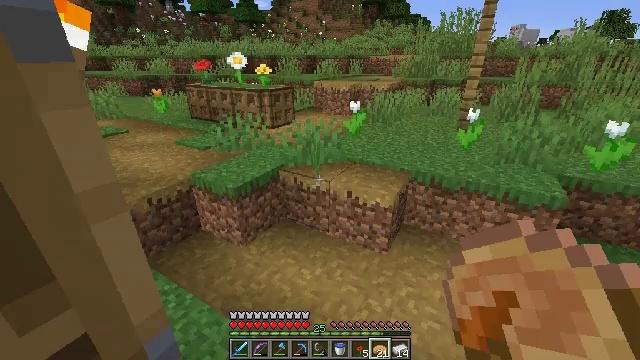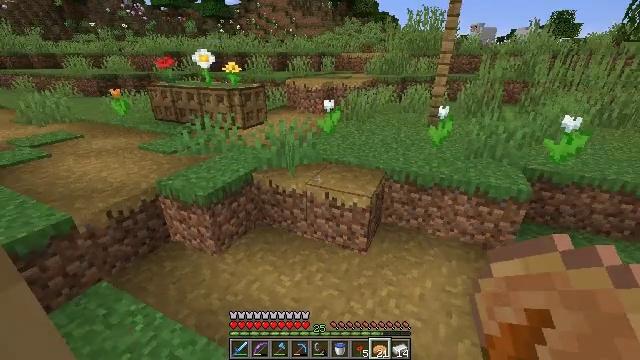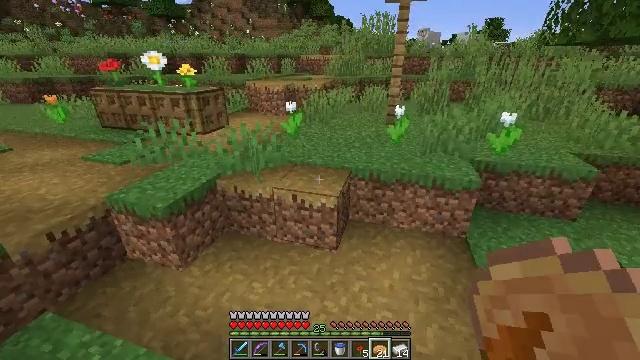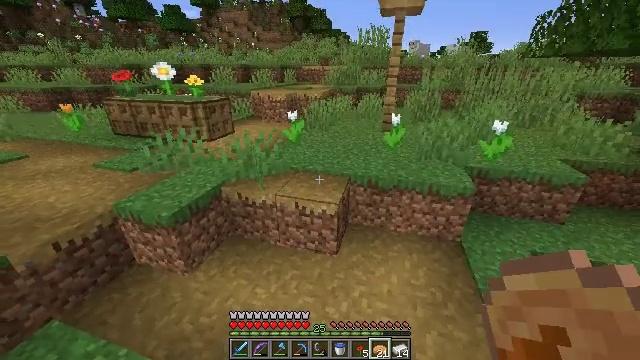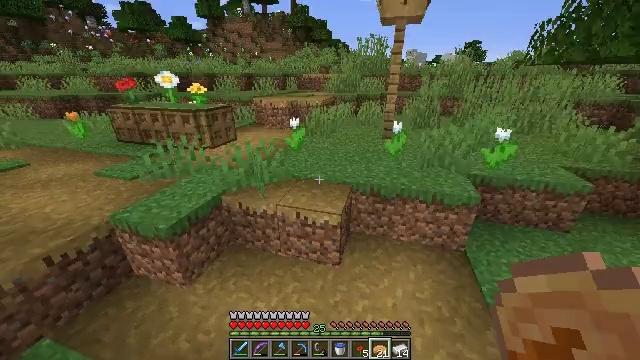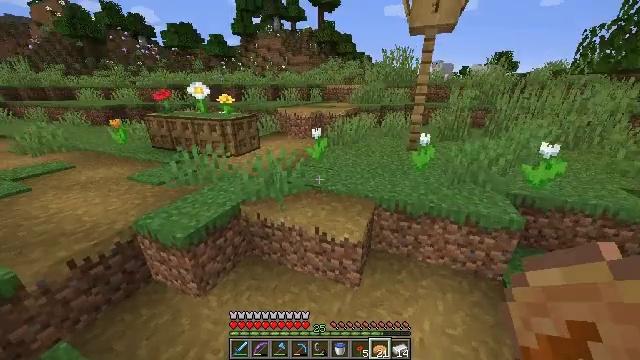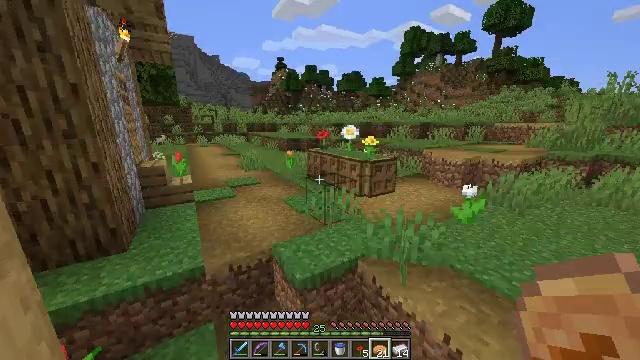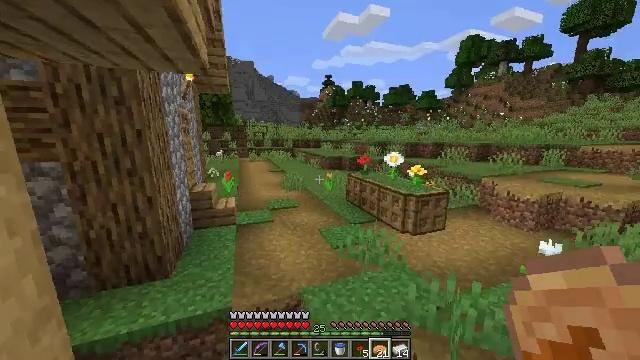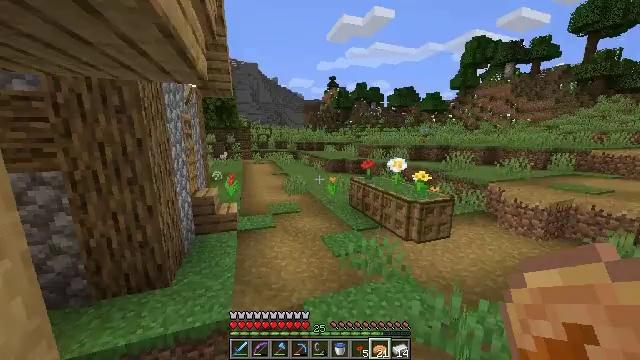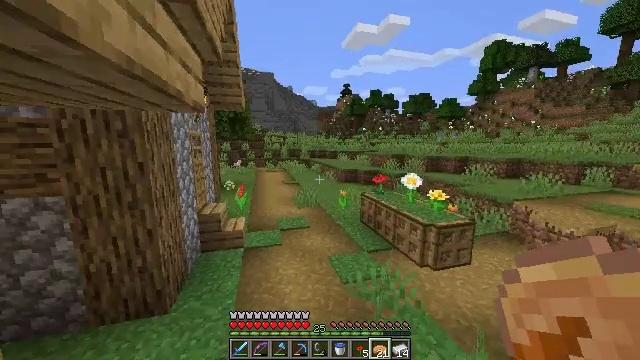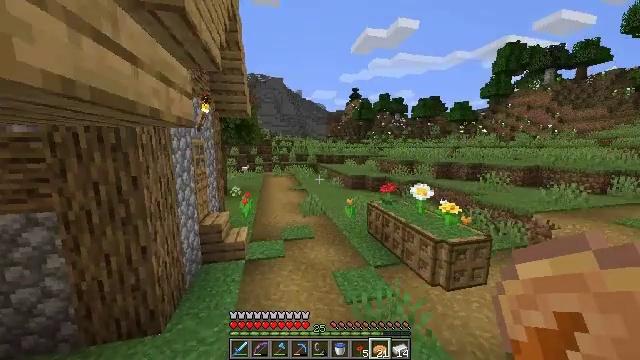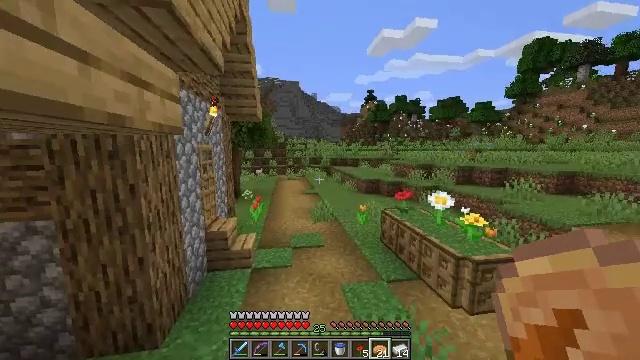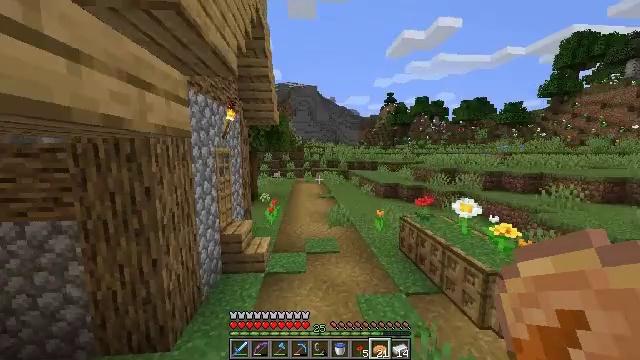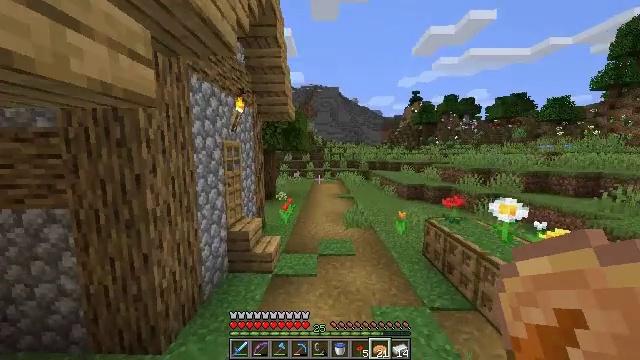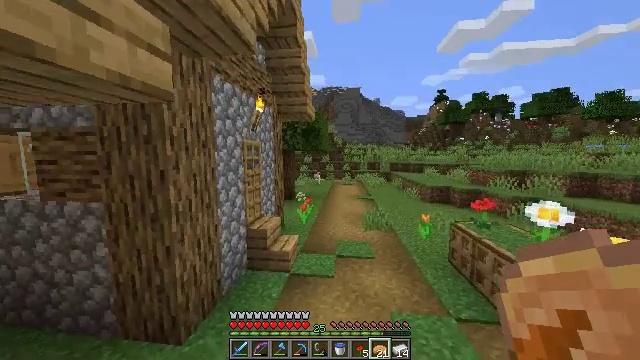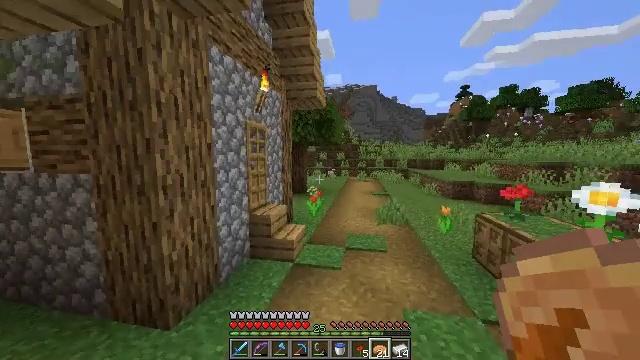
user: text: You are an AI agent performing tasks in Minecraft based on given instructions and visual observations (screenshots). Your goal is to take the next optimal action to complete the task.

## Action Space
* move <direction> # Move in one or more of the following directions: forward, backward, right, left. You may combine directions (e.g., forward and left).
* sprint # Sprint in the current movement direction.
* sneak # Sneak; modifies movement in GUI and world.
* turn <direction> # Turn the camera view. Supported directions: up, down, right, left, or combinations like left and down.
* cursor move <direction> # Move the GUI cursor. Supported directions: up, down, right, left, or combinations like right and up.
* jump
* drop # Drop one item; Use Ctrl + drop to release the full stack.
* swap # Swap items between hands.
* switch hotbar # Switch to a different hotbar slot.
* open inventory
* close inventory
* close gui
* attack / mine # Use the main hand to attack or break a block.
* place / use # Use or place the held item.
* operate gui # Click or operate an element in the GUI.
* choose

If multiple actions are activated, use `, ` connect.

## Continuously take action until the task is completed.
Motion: motion action
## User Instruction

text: Break the oxeye daisy to gather it.
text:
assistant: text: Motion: move forward, sprint, turn right
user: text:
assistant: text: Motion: move forward, sprint, turn right
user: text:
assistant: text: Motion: move forward, sprint
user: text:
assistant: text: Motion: move forward, sprint
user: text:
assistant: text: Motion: move forward, sprint, turn left and up
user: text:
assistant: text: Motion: move forward, sprint, turn left and up, jump
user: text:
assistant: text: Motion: move forward, sprint, turn left and up, jump
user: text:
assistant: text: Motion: move forward, sprint, turn left, jump
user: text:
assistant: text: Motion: move forward, sprint, turn left and up, jump
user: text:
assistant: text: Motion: move forward, sprint, turn left, jump
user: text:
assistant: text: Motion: move forward, sprint, turn left, jump
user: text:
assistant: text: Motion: move forward, sprint, turn left, jump
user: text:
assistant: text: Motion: move forward, sprint, turn left, jump
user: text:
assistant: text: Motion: move forward, sprint, turn left, jump
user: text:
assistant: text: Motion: move forward, sprint, turn left, jump
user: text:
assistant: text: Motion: move forward, sprint, turn left, jump
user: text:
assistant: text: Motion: move forward, sprint, turn left, jump
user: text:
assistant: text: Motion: move forward, sprint, turn left, jump
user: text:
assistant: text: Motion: move forward, sprint, turn left, jump
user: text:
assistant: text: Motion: move forward, sprint, turn left, jump
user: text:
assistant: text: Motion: move forward and move right, sprint, turn left, jump
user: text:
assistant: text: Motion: move forward and move right, sprint, turn left and up, jump
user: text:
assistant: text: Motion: move forward and move right, sprint, turn left and up, jump
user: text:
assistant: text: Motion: move forward and move right, turn left
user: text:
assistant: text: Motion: move forward and move right, turn left and up
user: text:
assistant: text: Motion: move forward and move right, turn left and up
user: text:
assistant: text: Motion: move forward, turn left, use / place
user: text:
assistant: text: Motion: turn left, use / place
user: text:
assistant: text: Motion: turn left, use / place
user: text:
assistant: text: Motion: move forward, turn left